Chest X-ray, AP view. Patient: 48 years old, sex F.
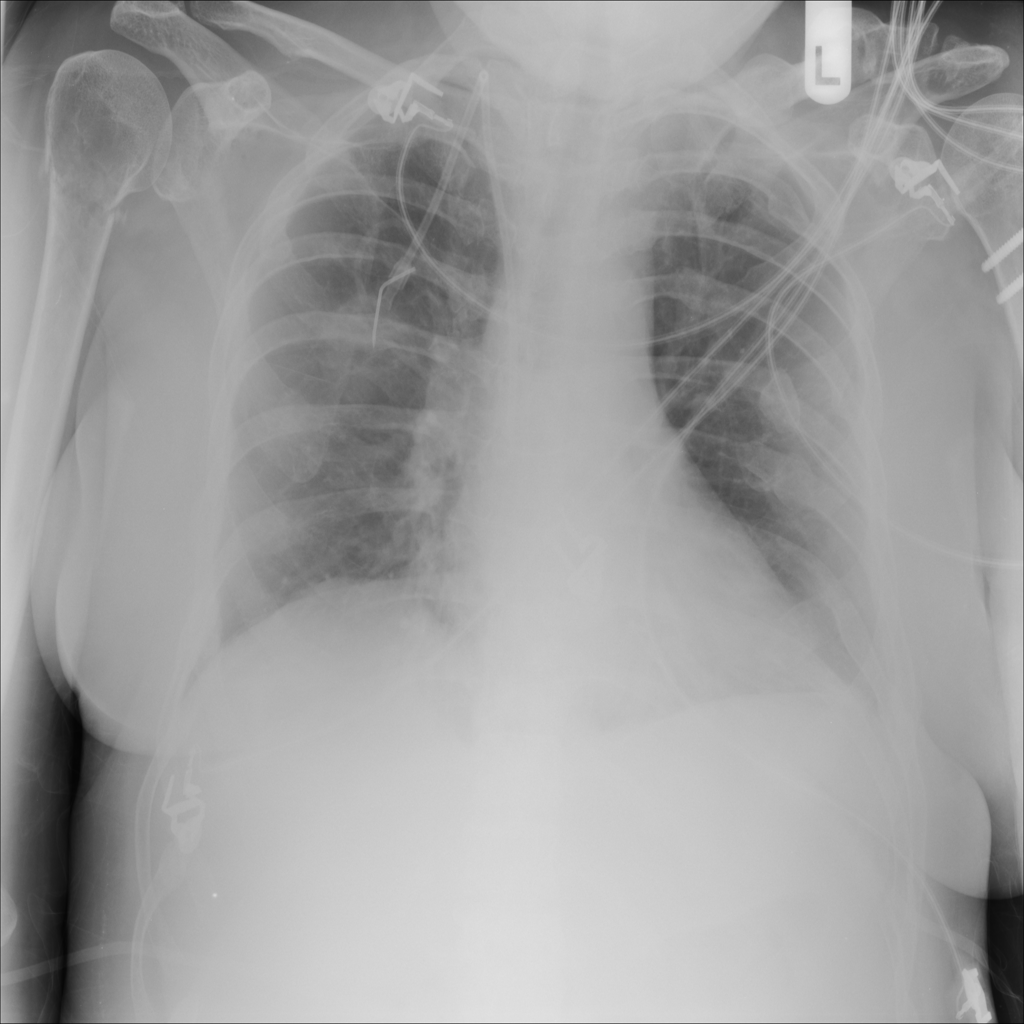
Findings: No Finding